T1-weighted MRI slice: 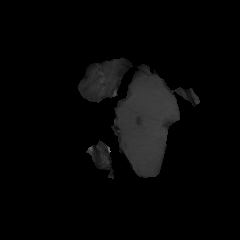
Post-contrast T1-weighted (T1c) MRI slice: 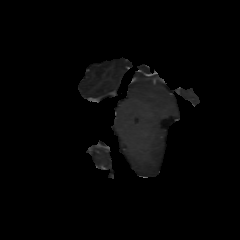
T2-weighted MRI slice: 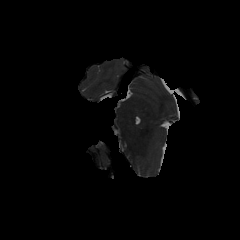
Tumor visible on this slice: no